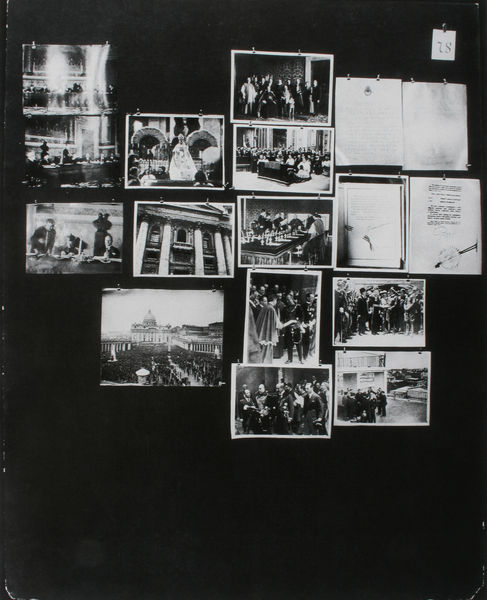
Titel: Der Bilderatlas Mnemosyne - Tafel 78
Künstler: Aby Warburg
Standort: London
Institution: Warburg Institute ©
Schlagwörter: dunkel, mann, weiß, menschen, grau, hintergrund, männer, schwarz, säule, säulen, tisch, gebäude, haus, menge, versammlung, alt, wand, architektur, barock, bild, gruppenporträt, portrait, porträt, häuser, kirche, renaissance, schwarzer hintergrund, schrift, bilder, fotos, papier, italien, klein, platz, krieg, papst, gäste, tafel, inschrift, nägel, collage, galerie, gruppen, foto, fotografie, photographie, berlin, hängen, antike, unterschrift, dom, porträts, brett, schwarz-weiss, text, uniform, bericht, stempel, herrscher, rom, kollage, reihen, kirchenschiff, pfarrer, brief, briefe, krönung, messe, priester, segnen, empfang, schwart, vatikan, tiara, sammlung, siegel, urkunde, postkarte, gedenken, erinnerung, graustufen, fotographie, viereck, dokument, kapitol, anschlag, michelangelo, petersdom, notizen, petersplatz, dokumentation, labor, kalender, dokumente, fotografien, schwazr, photos, aufgeklebt, ansichtskarten, postkarten, s/w, schnappschuss, kolage, wandzeitung, wahl, album, stecknadeln, warburg, fotographien, schwarzes brett, pinnwand, nachrichten, papstwahl, fotowand, 17, schweizer garde, 18, fotoss, cpllage, gepinnt, getippt, photowand, s7w, jahundertwende, 78, fotos von fotos, pilgerreise